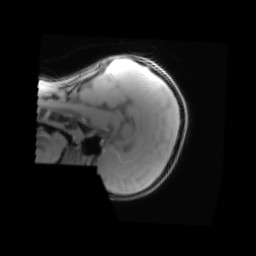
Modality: PDw
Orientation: sagittal
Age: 9
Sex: female
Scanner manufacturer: siemens
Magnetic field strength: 3 T
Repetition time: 0.25 s
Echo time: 0.00103 s